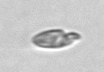
Label: Katodinium_or_Torodinium